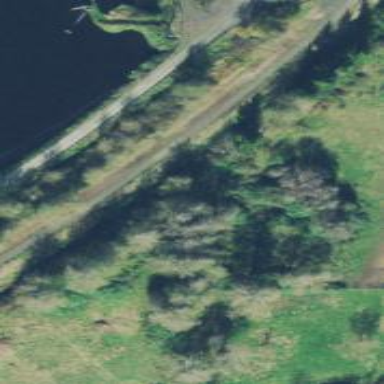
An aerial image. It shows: Abandoned railway next to footway.